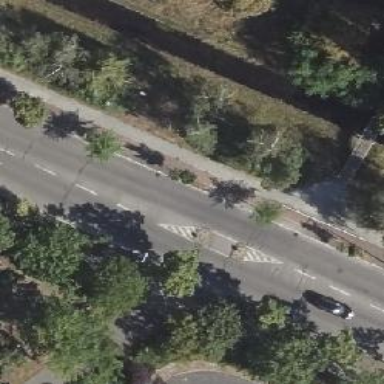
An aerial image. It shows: Asphalt road with unmarked crossing that includes traffic calming island.